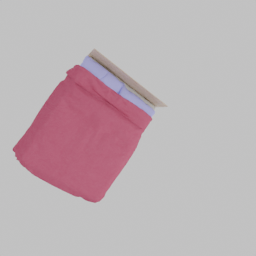
Label: furniture